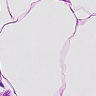
Metastatic tissue present: no